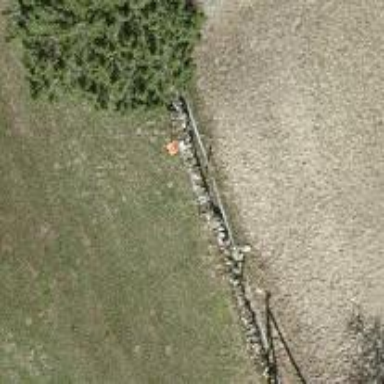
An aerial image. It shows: View of pole with roofed pipeline marker.